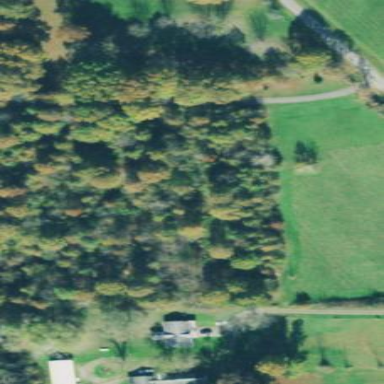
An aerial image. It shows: Beautiful woodland area.